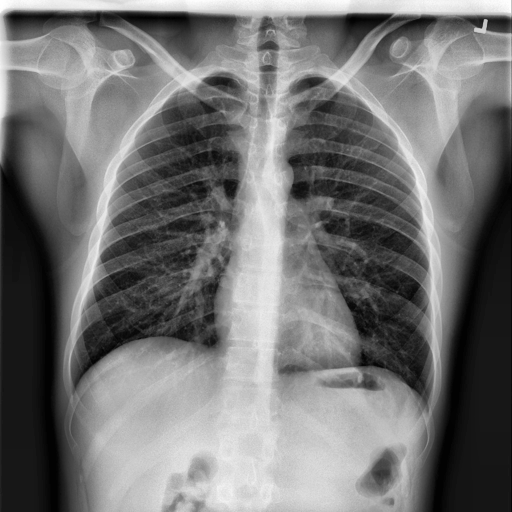
Finding: NORMAL